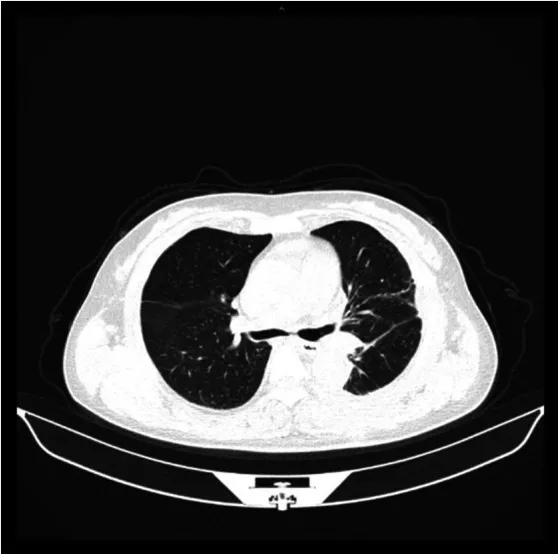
Chest CT at the time of reexamination after discharge from hospital.
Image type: radiology (ct)